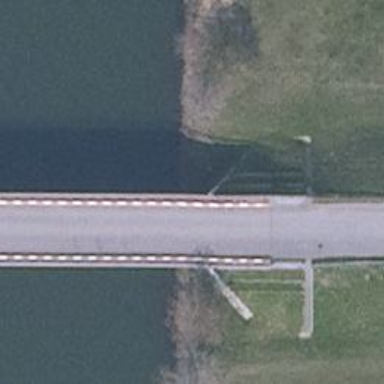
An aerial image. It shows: Track with asphalt surface crossing bridge. The embankment next to the track is of the highest grade type.